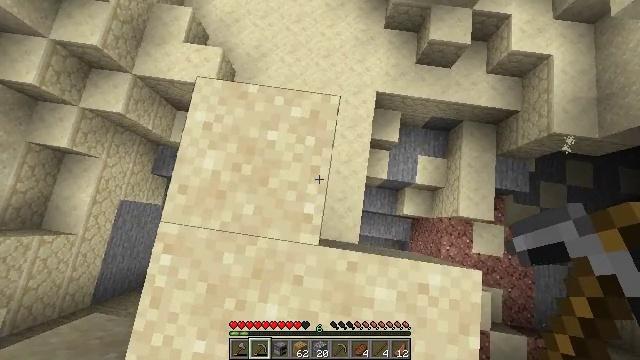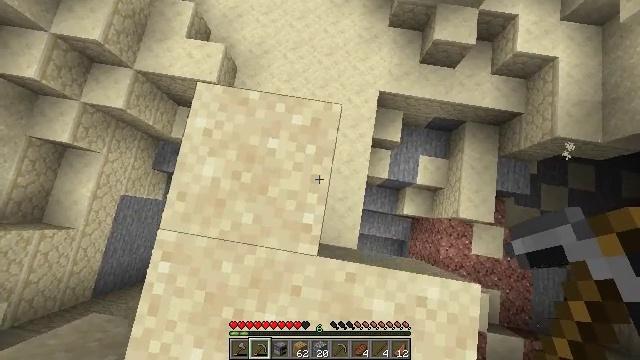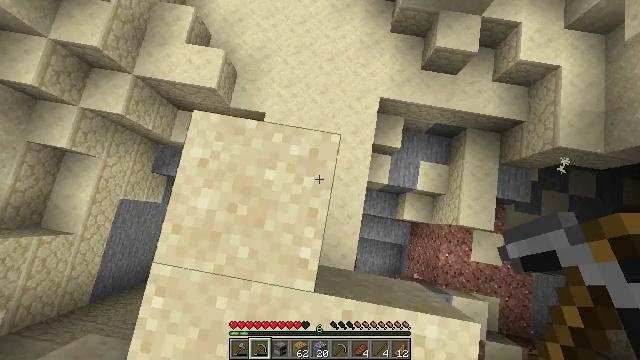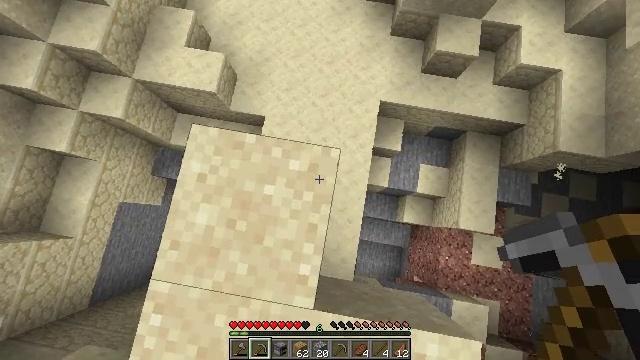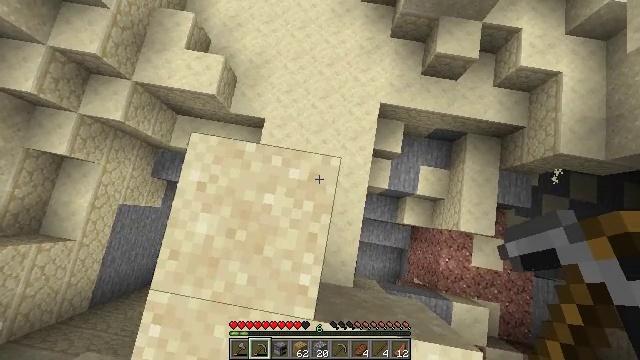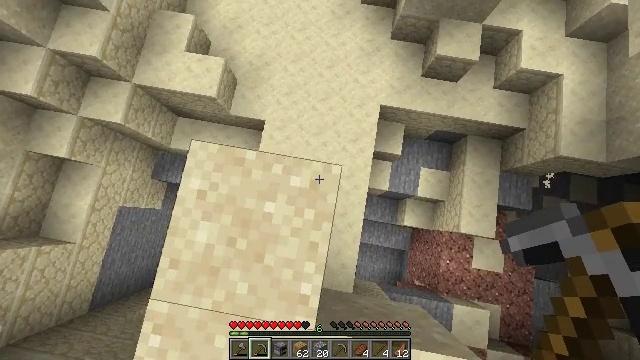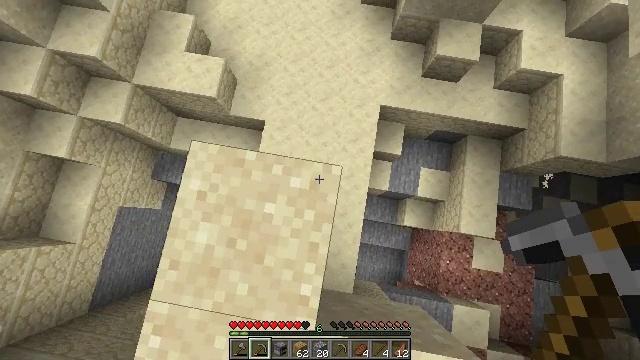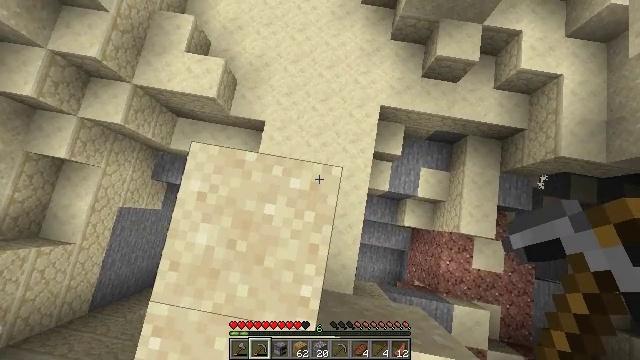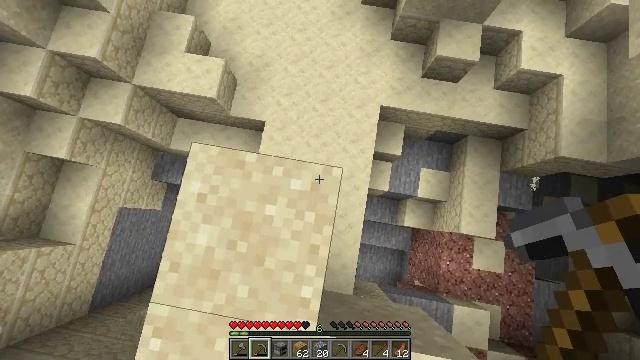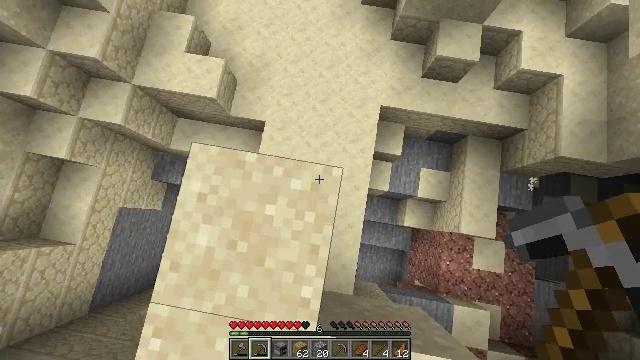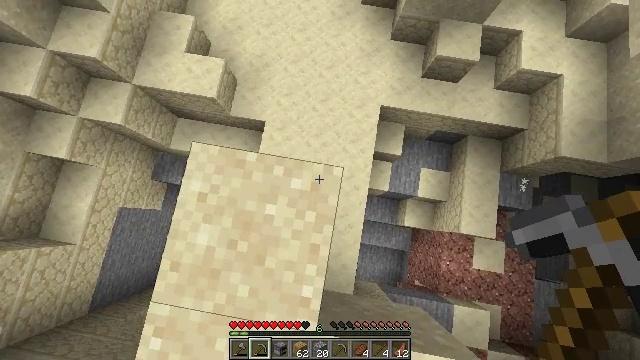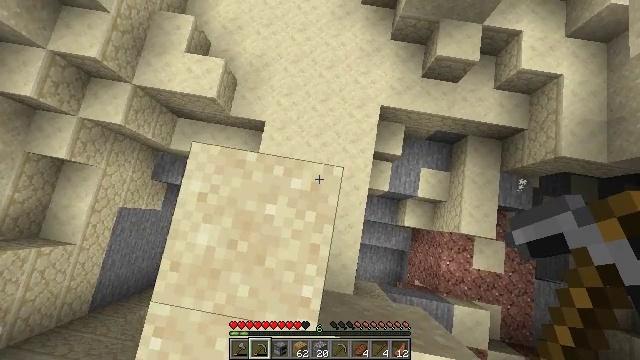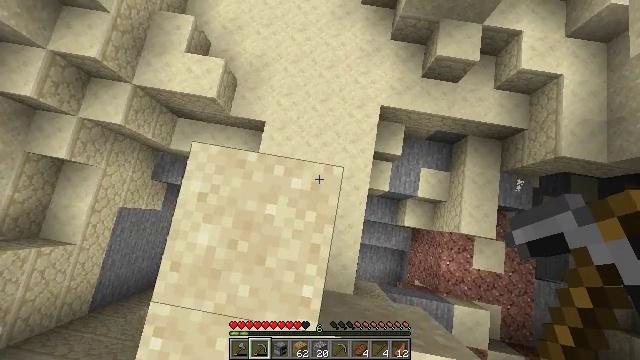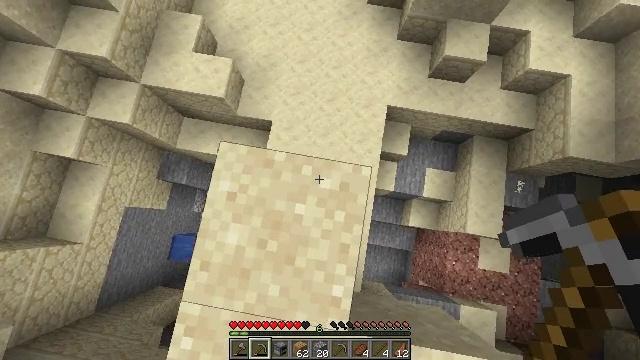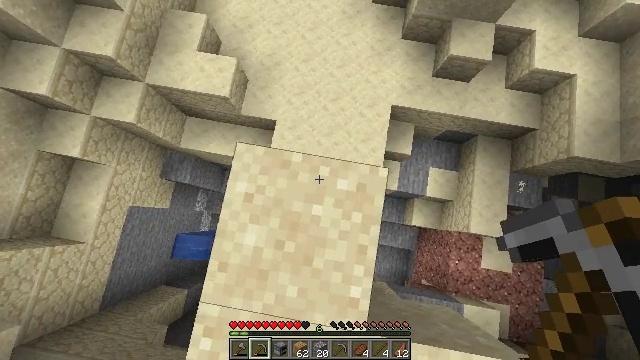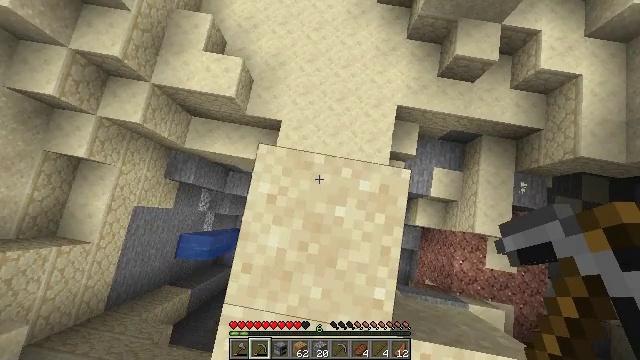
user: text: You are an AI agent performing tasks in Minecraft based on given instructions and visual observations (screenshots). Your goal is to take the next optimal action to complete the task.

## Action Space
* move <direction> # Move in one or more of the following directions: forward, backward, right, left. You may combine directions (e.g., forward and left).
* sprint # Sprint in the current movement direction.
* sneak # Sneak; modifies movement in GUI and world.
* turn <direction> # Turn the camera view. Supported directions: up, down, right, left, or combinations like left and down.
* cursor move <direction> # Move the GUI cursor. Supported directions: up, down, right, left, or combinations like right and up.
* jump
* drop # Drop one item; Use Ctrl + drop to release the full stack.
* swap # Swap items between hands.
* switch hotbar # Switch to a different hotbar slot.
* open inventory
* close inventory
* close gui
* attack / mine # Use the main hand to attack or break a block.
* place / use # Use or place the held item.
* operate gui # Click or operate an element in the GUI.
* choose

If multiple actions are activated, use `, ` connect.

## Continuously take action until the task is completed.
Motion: motion action
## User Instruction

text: Harvest the dead bush.
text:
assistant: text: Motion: move forward, turn left
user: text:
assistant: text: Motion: move forward
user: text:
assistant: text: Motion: no_op
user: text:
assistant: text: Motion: no_op
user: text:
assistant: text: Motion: no_op
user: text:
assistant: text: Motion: no_op
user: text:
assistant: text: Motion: no_op
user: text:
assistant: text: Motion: no_op
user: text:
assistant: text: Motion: no_op
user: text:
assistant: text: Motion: no_op
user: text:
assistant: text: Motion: no_op
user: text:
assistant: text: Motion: move left
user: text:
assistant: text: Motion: move left
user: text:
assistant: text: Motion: move left
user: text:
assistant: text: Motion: no_op
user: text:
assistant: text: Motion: no_op
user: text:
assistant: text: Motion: no_op
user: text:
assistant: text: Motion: move back
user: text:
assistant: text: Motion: move back
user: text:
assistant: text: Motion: move back
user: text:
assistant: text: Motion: no_op
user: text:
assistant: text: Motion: no_op
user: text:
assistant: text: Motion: no_op
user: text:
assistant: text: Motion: no_op
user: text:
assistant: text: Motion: no_op
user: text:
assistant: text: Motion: no_op
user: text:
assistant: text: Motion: no_op
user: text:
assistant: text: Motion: move back
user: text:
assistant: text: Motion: move back
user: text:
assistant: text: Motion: move back